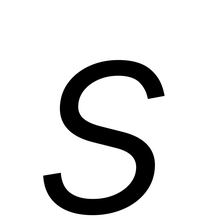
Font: Inter-Italic_Light_Italic